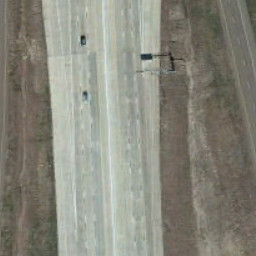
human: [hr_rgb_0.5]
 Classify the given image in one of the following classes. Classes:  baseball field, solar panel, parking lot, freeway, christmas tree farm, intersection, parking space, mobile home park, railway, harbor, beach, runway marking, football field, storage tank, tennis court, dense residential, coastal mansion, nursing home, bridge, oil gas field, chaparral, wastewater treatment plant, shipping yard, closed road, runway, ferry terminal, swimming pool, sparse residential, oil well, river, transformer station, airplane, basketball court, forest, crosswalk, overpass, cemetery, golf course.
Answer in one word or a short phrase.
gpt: freeway